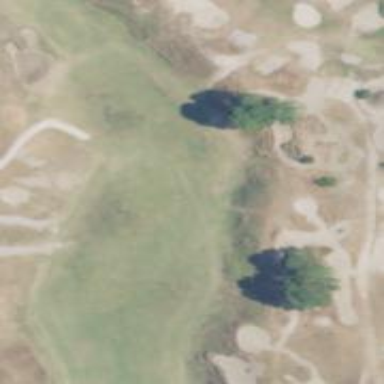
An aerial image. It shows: View of golf hole.